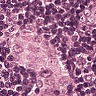
Metastatic tissue present: yes